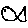
Label: fish